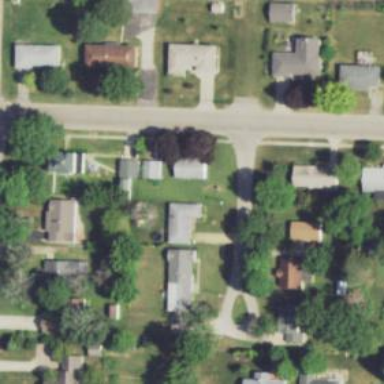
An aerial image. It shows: Residential road.